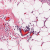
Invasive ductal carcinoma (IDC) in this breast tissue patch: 1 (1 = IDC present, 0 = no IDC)